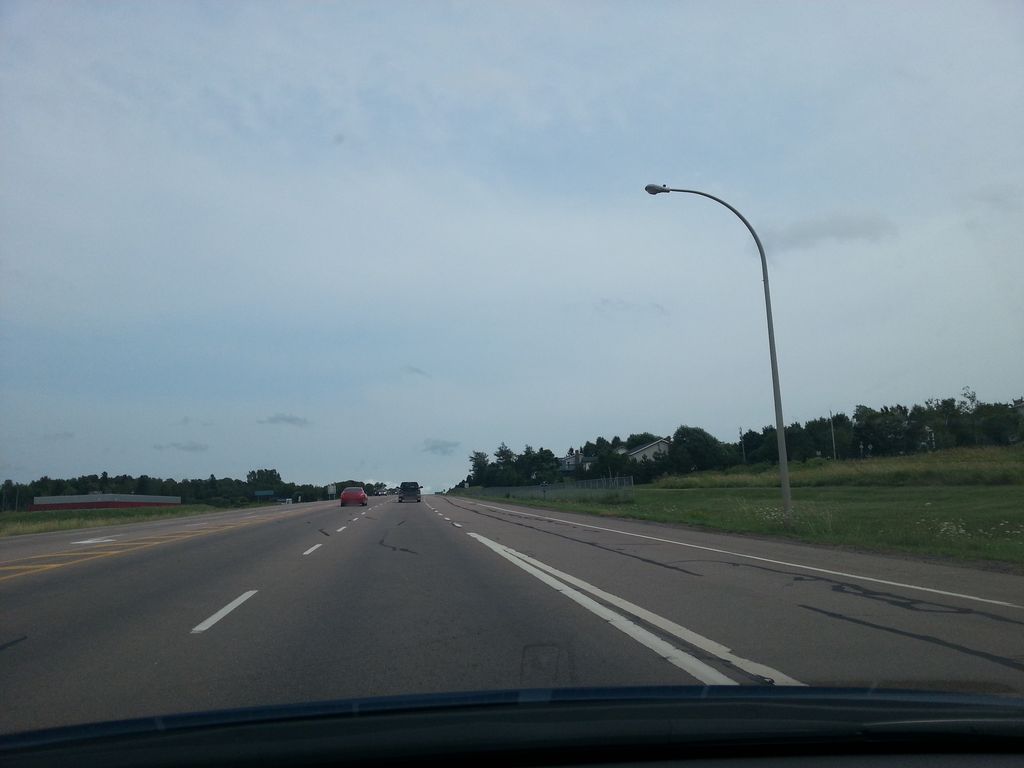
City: charlottetown